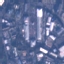
Land use / land cover: Industrial